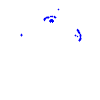
Particle: pion